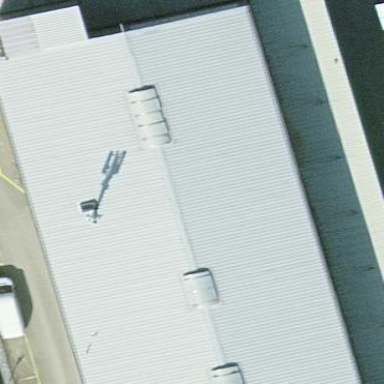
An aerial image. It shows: View of roof of building.